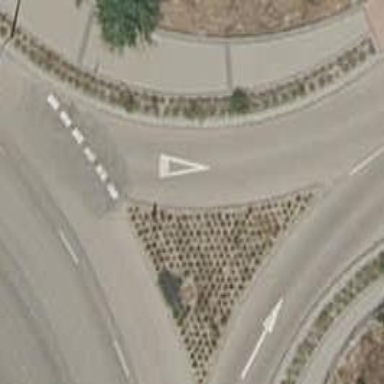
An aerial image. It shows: Road with "give way" sign.